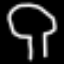
Label: mushroom